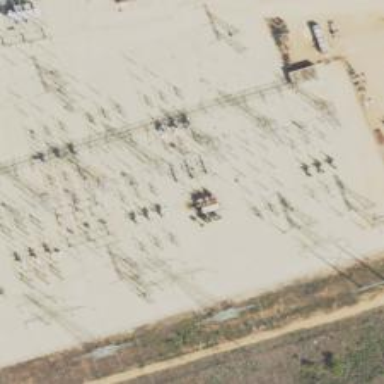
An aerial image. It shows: Switch used for power control.